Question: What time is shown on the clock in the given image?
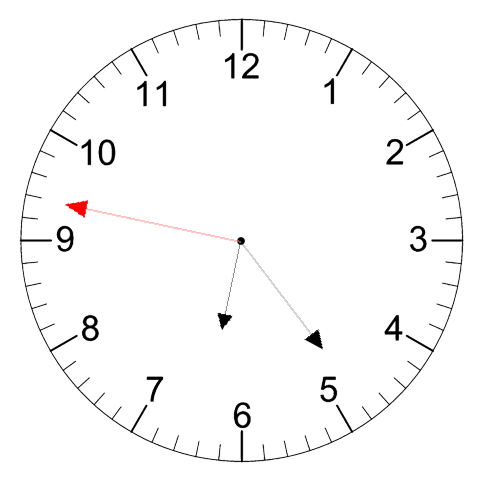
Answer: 06:23:47